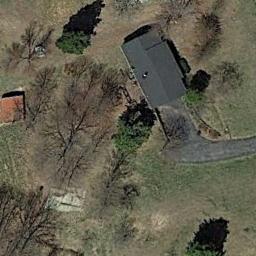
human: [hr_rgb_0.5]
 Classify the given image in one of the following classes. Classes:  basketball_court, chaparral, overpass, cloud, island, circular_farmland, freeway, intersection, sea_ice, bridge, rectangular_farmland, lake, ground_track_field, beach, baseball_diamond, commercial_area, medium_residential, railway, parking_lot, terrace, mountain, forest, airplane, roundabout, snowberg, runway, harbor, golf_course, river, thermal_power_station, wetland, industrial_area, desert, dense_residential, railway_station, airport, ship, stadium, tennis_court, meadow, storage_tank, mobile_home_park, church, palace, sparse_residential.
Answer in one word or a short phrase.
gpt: sparse_residential